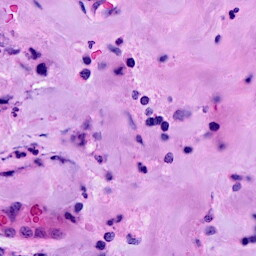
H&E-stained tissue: Breast